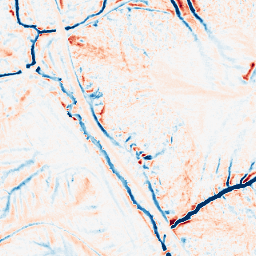
Category: edge_preserving
Decomposition family: median
Decomposition parameters: size: 11
Upsampling method: bilinear
Upsampling parameters: scale: 4
Upsampling scale: 4